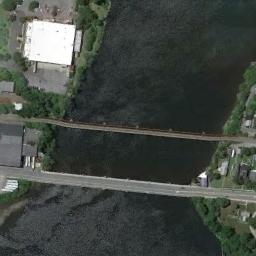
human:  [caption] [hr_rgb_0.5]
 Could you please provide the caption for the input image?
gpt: The bridge is bi-directional, And the water under the bridge appears dark blue .

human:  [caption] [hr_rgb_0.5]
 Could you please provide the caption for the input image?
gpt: Two parallel bridges connect the land on both sides of the river and there are many buildings on the land .

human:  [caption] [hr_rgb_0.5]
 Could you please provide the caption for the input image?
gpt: A bridge built on a dark blue river and a white building on one side of the river .

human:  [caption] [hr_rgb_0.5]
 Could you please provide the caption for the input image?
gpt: There are two bridges over the river with some buildings and plants on both sides .

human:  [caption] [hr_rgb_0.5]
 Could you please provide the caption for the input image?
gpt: A white building is on the side of the bridge .